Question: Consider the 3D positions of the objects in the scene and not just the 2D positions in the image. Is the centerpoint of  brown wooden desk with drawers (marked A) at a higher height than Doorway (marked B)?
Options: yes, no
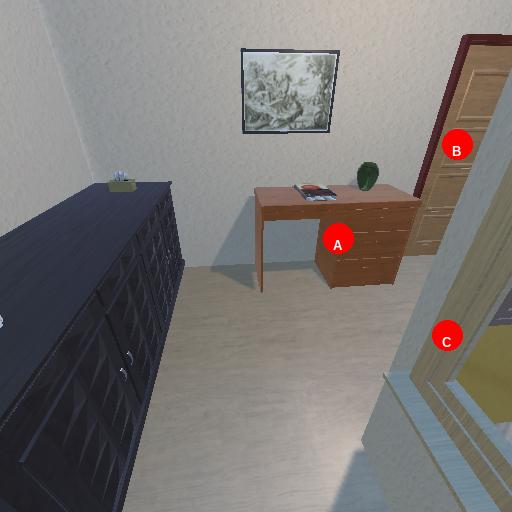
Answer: yes